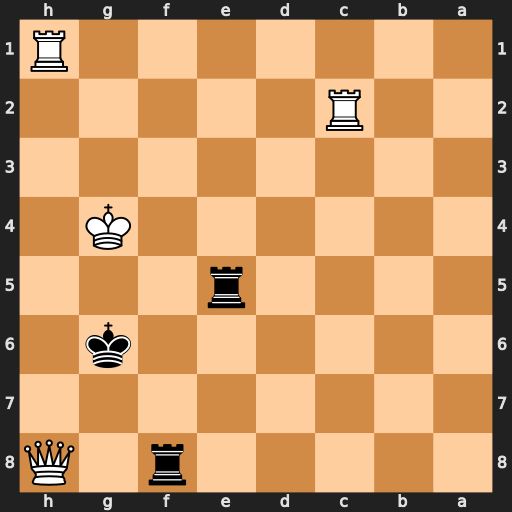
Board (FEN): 5r1Q/8/6k1/4r3/6K1/8/2R5/7R
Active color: b
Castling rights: -
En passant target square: -
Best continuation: Rg5+ Kh4 Rxh8#